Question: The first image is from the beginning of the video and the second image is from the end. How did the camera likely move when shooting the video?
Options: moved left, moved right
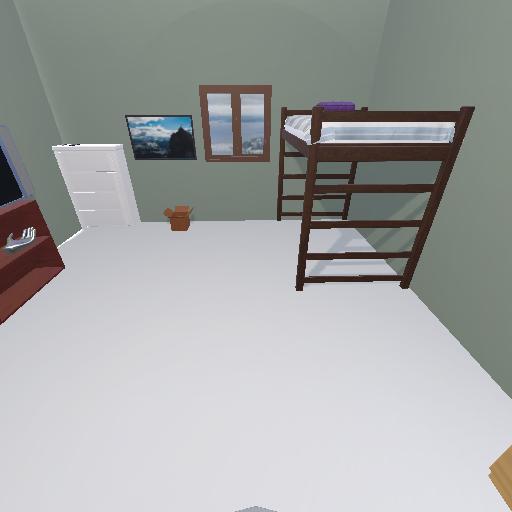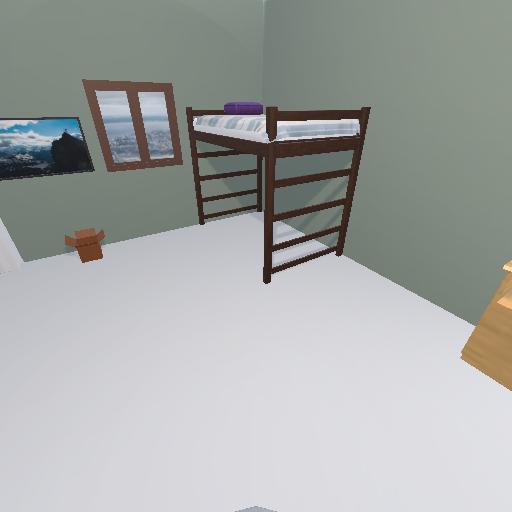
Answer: moved left